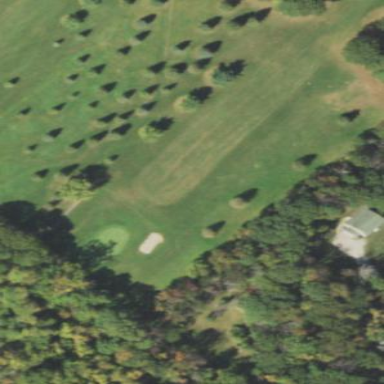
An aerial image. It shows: Golf rough area.